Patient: sex M, age 31
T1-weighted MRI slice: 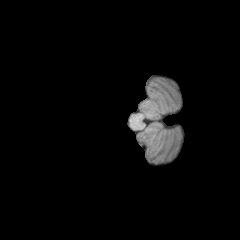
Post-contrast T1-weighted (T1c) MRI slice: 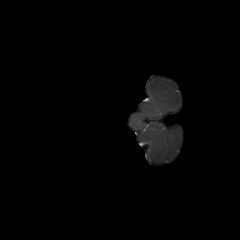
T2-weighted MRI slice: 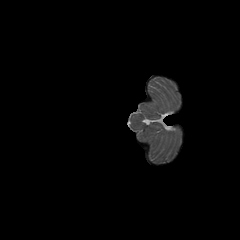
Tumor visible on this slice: no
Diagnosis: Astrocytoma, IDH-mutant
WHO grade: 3